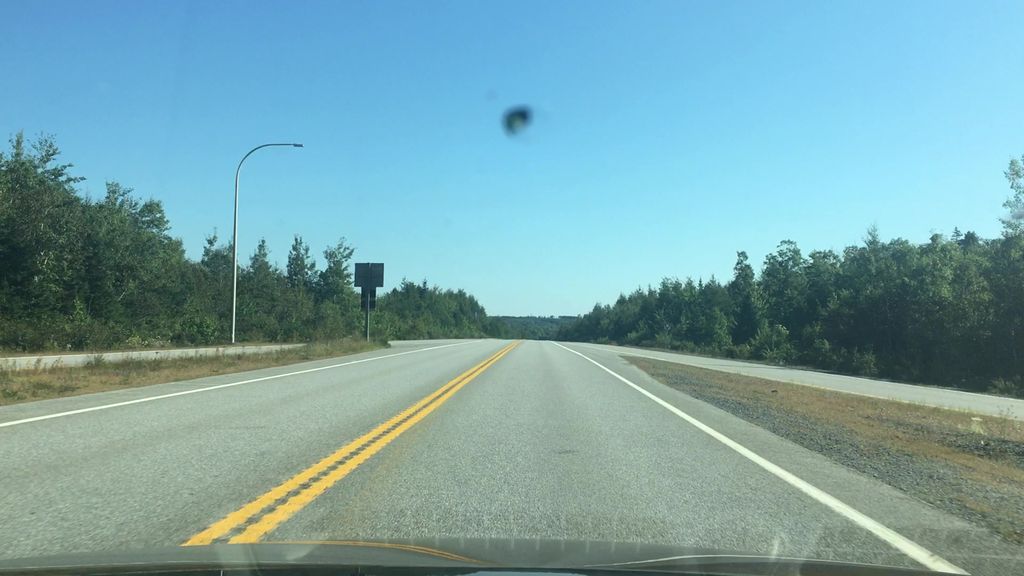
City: halifax